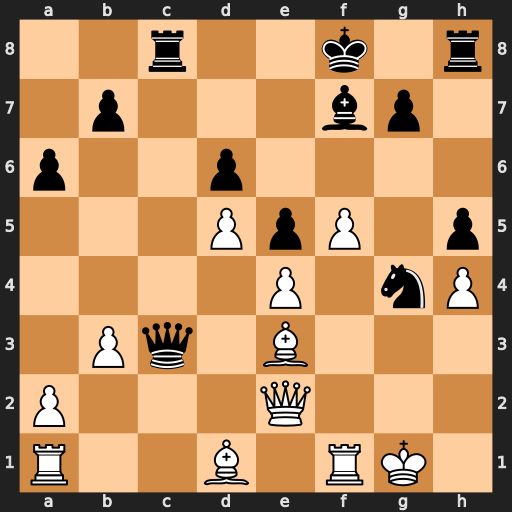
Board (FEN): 2r2k1r/1p3bp1/p2p4/3PpP1p/4P1nP/1Pq1B3/P3Q3/R2B1RK1
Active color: w
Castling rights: -
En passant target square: -
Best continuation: Rc1 Nxe3 Rxc3